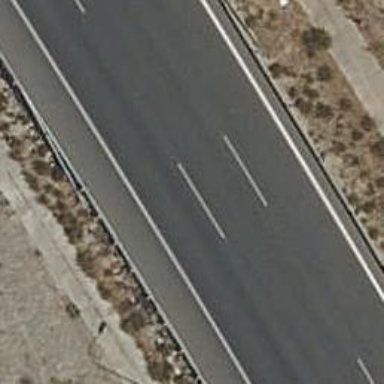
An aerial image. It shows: Motorway.